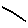
Label: line